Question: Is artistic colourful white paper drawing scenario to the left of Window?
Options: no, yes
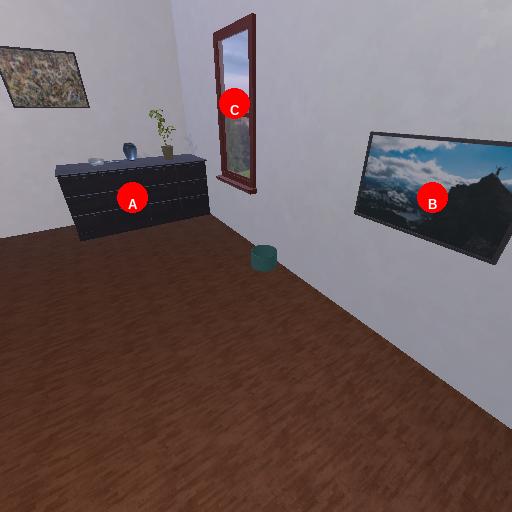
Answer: no